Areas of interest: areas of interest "Jimo Commercial City Logistics Center (Yuyuan Southwest)"
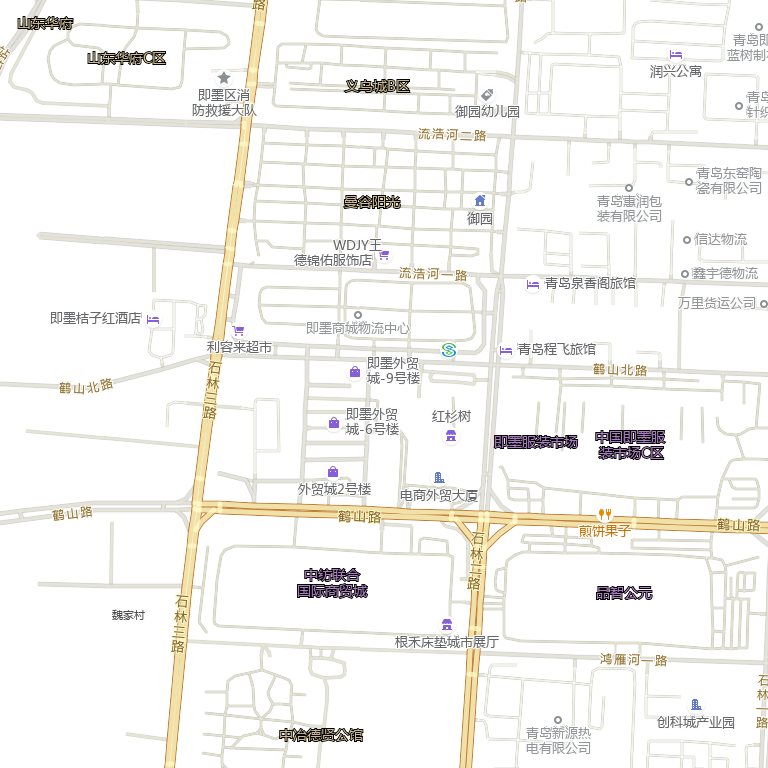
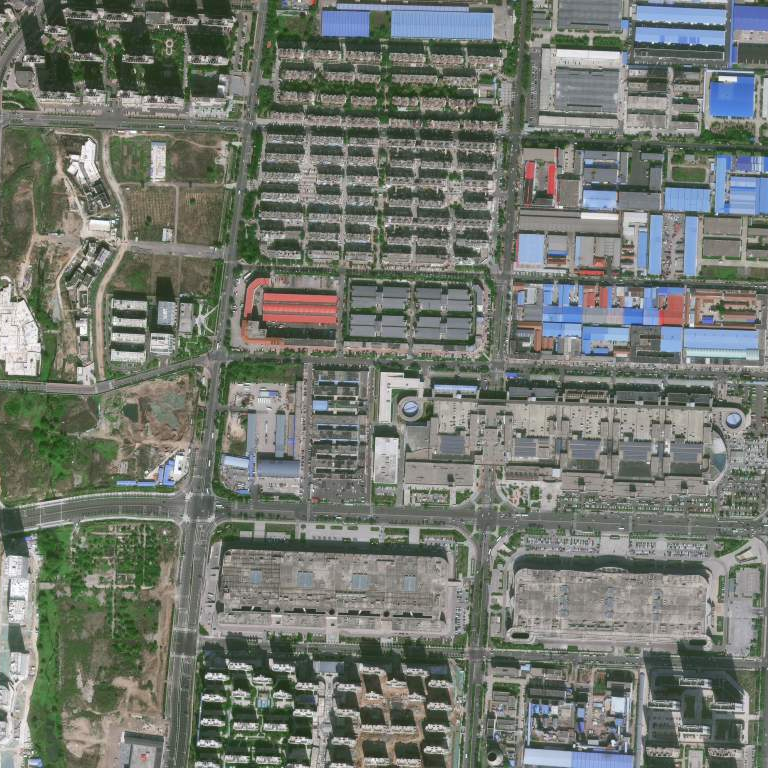